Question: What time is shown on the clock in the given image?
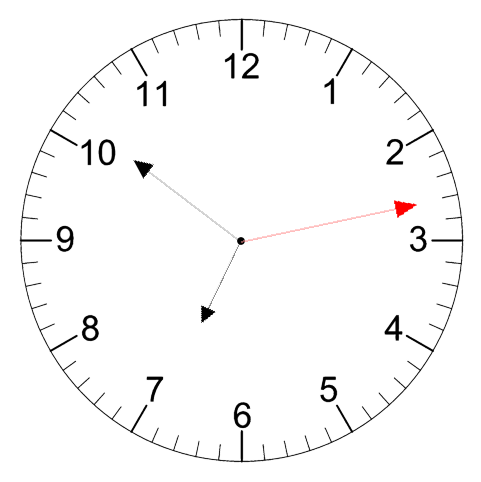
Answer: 06:51:13